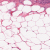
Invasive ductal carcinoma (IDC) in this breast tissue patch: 0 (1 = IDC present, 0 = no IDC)